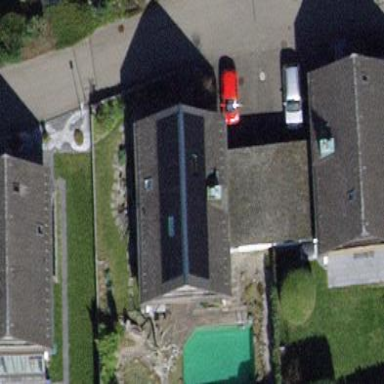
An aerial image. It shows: Building with tiled roof.